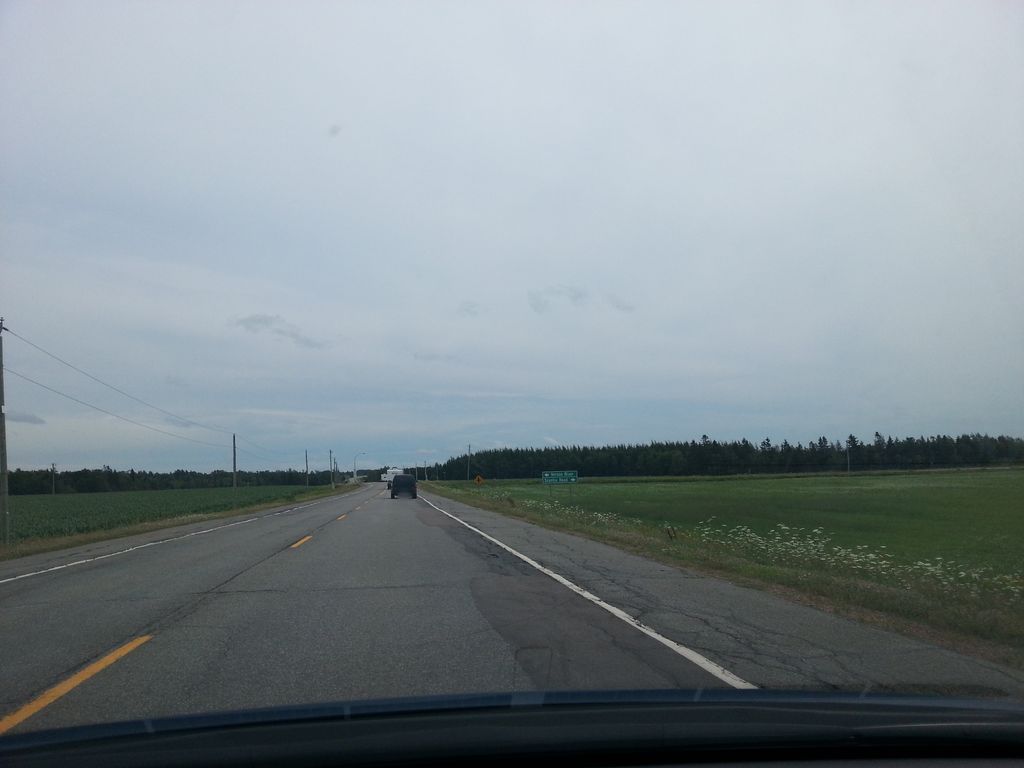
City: charlottetown